【题型】填空题　【知识点】平面几何　【难度】medium
如图，$\triangle ABC$内接于$\odot O$，连接$OA$，且$AC$平分$\angle BAO$，$D$是$\odot O$上一点，连接$CD$，$BD$．若$\angle ACB = 20^\circ$，则$\angle D$的度数为\underline{\quad\quad}．

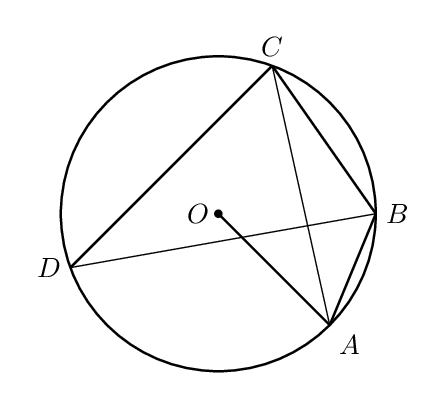
【解答】
\noindent
【答案】$35^\circ$/35度

\vspace{0.5em}
\noindent
【分析】本题主要考查了圆周角定理、等腰三角形的性质、三角形内角和定理等知识点，掌握圆周角定理是解题的关键．

\vspace{0.3em}
\noindent
如图：连接$OB$，根据圆周角定理求出$\angle AOB$，根据等腰三角形的性质、三角形内角和定理求出$\angle OAB$，根据角平分线的定义求出$\angle CAB$，再根据圆周角定理解答即可．

\vspace{0.5em}
\noindent
【详解】解：如图，连接$OB$，由圆周角定理得：$\angle AOB = 2\angle ACB = 40^\circ$，

\noindent
$\because OA = OB$，

\vspace{0.3em}
\noindent
$\therefore \angle OAB = \angle OBA = \dfrac{1}{2}\times(180^\circ - 40^\circ) = 70^\circ$，

\vspace{0.3em}
\noindent
$\because AC$平分$\angle BAO$，

\vspace{0.3em}
\noindent
$\therefore \angle CAB = \dfrac{1}{2}\angle OAB = 35^\circ$，

\vspace{0.3em}
\noindent
$\because \overset{\frown}{BC} = \overset{\frown}{BC}$，

\vspace{0.3em}
\noindent
$\therefore \angle D = \angle CAB = 35^\circ$，

\vspace{0.3em}
\noindent
故答案为：$35^\circ$．
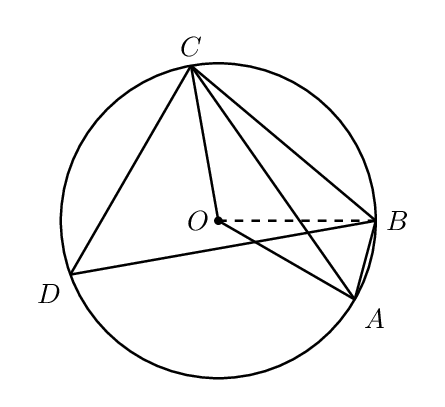